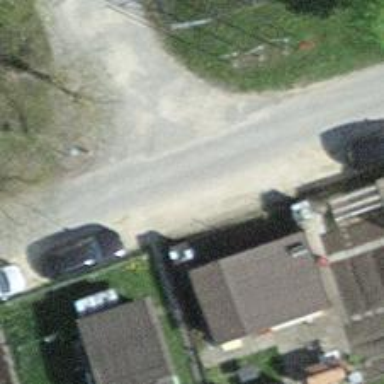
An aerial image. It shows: Paved residential road with high grade track type.